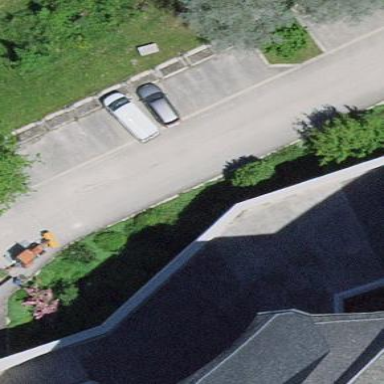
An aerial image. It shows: Street side parking area.